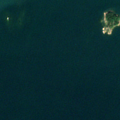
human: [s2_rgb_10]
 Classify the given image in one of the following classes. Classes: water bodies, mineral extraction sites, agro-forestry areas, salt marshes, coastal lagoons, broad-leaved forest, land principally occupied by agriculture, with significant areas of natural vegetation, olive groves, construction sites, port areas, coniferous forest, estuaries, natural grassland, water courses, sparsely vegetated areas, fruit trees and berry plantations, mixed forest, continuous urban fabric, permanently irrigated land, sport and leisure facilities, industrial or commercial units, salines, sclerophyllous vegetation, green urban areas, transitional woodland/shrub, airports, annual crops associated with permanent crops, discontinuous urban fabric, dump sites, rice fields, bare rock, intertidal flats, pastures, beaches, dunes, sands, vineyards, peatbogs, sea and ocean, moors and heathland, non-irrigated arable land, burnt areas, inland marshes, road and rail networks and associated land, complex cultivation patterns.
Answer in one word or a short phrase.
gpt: sea and ocean